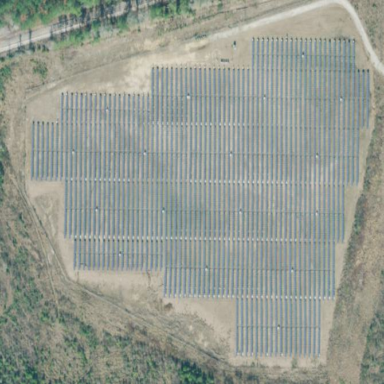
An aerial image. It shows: Solar power plant utilizing photovoltaic technology.